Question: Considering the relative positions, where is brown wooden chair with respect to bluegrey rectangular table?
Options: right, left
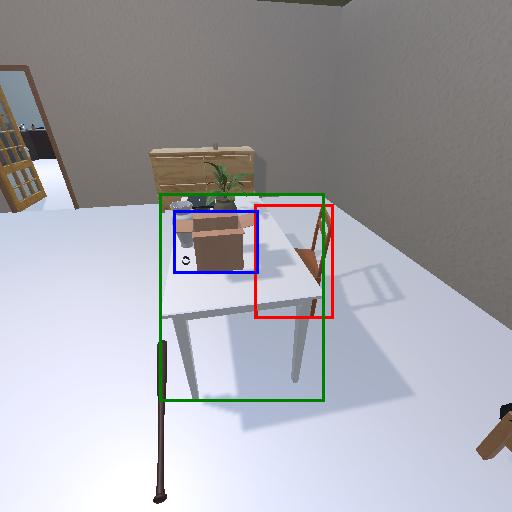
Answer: right